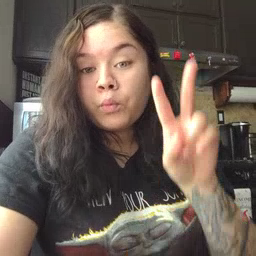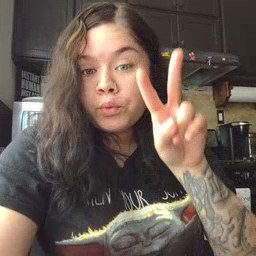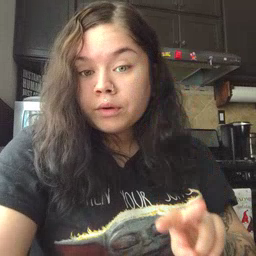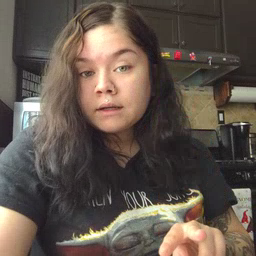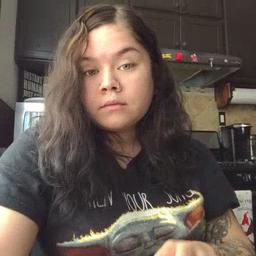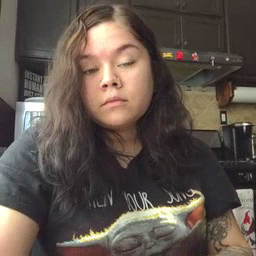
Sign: read